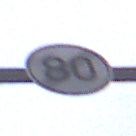
Verkehrszeichen: EndeGeschwindigkeit80
Umgebung: Outdoor, Urban
Tageszeit: Midday
Wetter: Overcast
Licht: Natural
Jahreszeit: NotSpecified
Kontrast: LowContrast